Question: My Database stores the information of Students in a tables along with their course offerings in other tables. There are more associated tables.
Now I wanna create a form that looks like this :
Depending on the search criterion, the Query shall be executed.
After hitting the search button, the various tupples shall be displayed.
Whats teasing me is how should i proceed with the Query part....???
Can anyone please help me out?
b.t.w. I use SQL 2008R2 along with Visual Studio 2010.
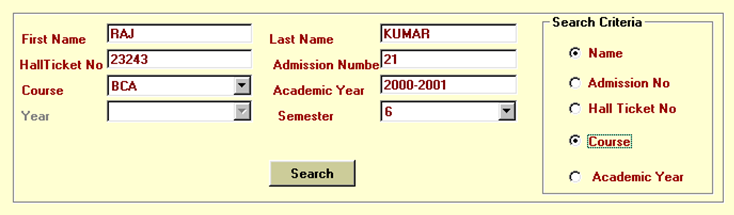
Answer: If I understand what you want then you could use a stored procedure that looks something like this.
'''
create procedure GetIT
@Name varchar(10) = null,
@AdminNo varchar(10) = null,
@TickNo varchar(10) = null,
@Course varchar(10) = null,
@AcaYear varchar(10) = null
as
select T.YourColumnList
from YourTable as T
where
(T.Name = @Name or @Name is null) and
(T.AdminNo = @AdminNo or @AdminNo is null) and
(T.TickNo = @TickNo or @TickNo is null) and
(T.Course = @Course or @Course is null) and
(T.AcaYear = @AcaYear or @AcaYear is null)
'''
Depending on what radio buttons are selected you will pass a value or null as an argument.
<URL>